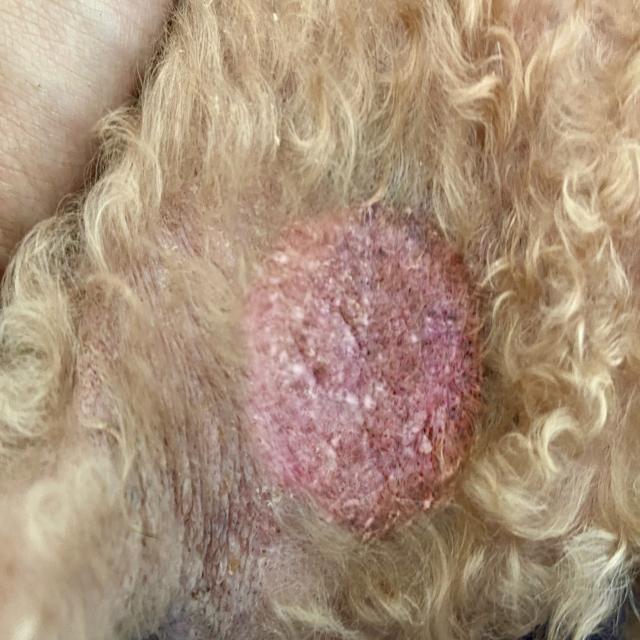
Canine ringworm (Dermatophytosis) — fungal infection caused by Microsporum or Trichophyton. Presents with circular alopecia, scaling, crusting, and broken hairs.